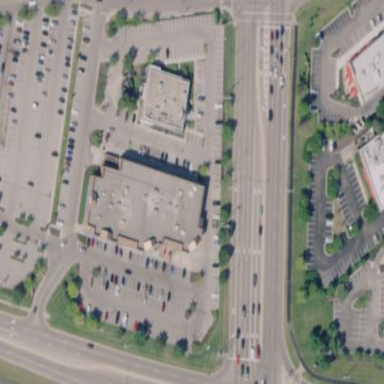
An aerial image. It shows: Building.